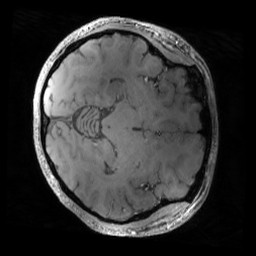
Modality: MP2RAGE
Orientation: axial